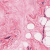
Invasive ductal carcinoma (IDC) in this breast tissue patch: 0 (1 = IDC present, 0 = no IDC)